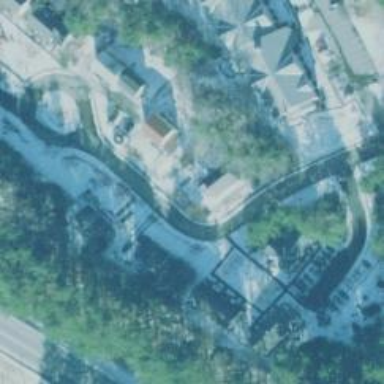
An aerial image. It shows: Simple and straightforward house.